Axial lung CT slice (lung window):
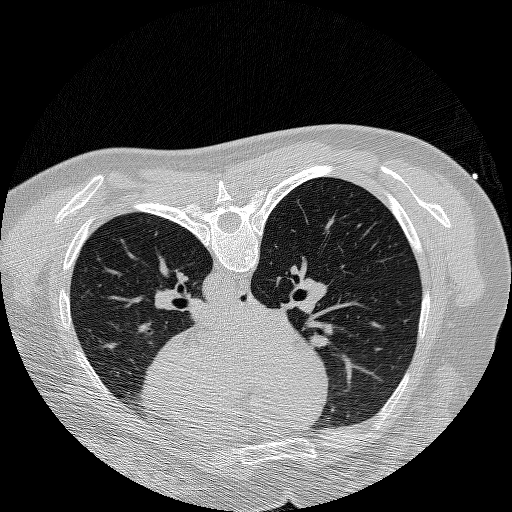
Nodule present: no